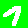
Digit: 7